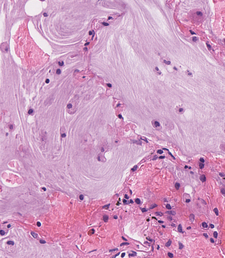
Tumor epithelial tissue: no
Tumor-associated stroma tissue: no
Normal tissue: yes